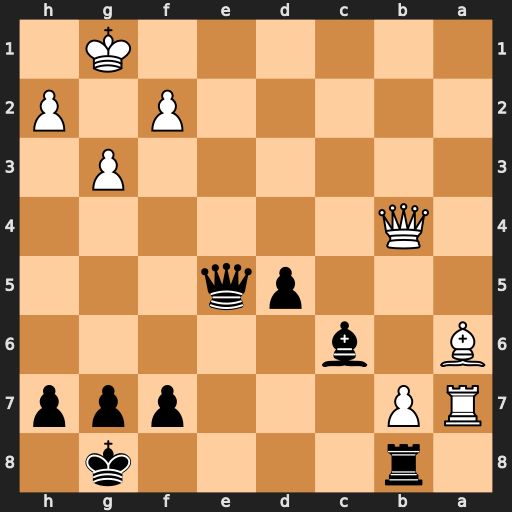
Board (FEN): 1r4k1/RP3ppp/B1b5/3pq3/1Q6/6P1/5P1P/6K1
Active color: b
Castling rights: -
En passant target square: -
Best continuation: Qa1+ Bf1 Qxa7